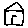
Label: house